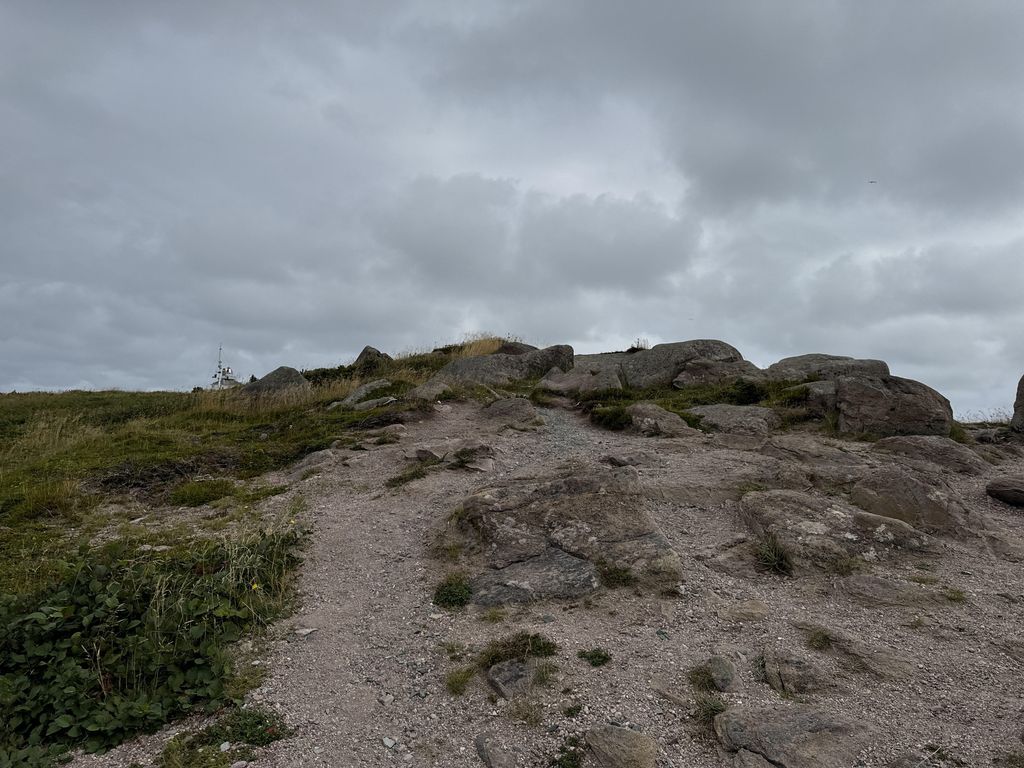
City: st_johns